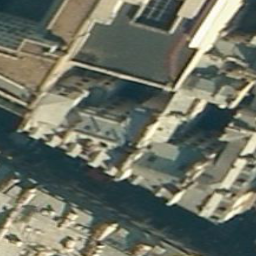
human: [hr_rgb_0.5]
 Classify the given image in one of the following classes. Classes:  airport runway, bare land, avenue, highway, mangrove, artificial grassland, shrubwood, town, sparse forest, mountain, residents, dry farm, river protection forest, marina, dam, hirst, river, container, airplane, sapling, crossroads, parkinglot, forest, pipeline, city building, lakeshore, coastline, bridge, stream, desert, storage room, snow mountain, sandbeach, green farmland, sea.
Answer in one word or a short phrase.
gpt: city building